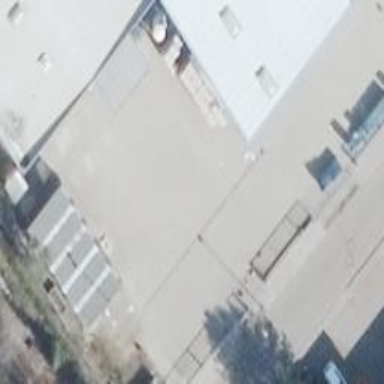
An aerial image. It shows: Parking area with surface.